Interaction volume radius: 5 \u00c5
Interaction volume height: 25 \u00c5
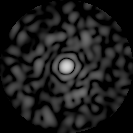
Disorder parameter: 0.8814